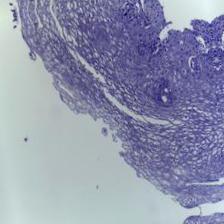
Diagnosis: OSCC